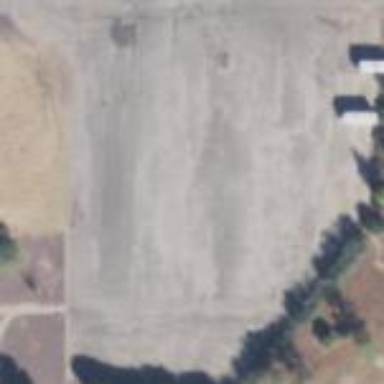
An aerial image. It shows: Parking area.